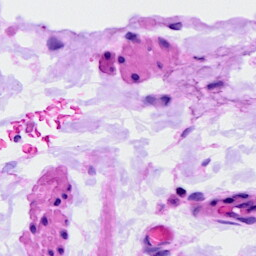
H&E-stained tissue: Ovarian